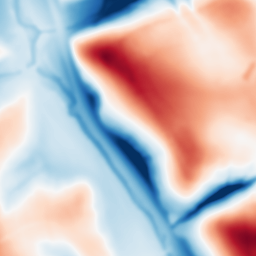
Category: multiscale
Decomposition family: dog_multiscale
Decomposition parameters: sigma_ratio: 1.6
n_scales: 6
base_sigma: 2
Upsampling method: quintic
Upsampling parameters: scale: 4
Upsampling scale: 4